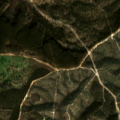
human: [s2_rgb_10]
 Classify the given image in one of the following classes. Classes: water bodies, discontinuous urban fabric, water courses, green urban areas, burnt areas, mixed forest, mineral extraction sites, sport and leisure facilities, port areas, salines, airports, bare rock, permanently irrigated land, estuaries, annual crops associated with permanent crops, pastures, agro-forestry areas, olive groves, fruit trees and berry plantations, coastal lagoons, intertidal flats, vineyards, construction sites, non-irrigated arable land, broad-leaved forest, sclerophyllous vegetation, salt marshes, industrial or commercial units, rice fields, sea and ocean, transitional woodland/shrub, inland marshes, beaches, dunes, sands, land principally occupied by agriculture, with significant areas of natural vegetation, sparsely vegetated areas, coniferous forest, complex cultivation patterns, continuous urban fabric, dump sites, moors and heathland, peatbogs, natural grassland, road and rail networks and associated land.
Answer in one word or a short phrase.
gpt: agro-forestry areas, broad-leaved forest, transitional woodland/shrub